Question: Android Text-view.
Is there any way to change some of the character displayed in a TextView as bold as shown below?

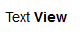
Answer: Try like
'''
textView.setText(Html.fromHtml("Text" + "<b>" + View + "</b>"));
'''